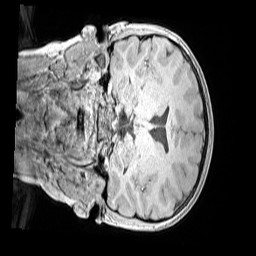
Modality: MP2RAGE
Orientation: coronal
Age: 9
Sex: male
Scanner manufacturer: siemens
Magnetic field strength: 3 T
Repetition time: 4 s
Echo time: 0.00299 s